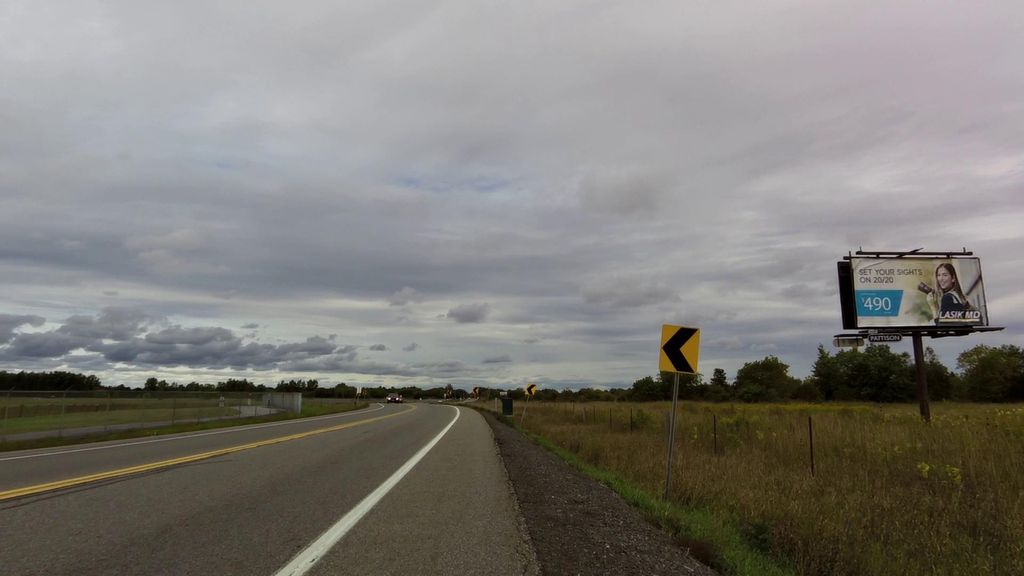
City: ottawa-gatineau